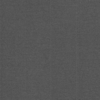
Label: dusty